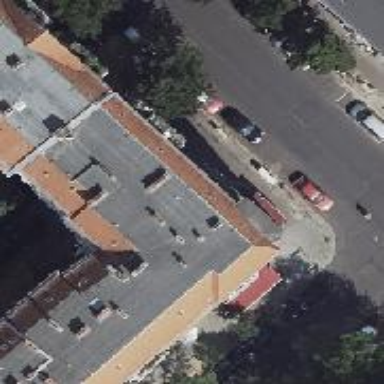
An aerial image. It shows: Restaurant.